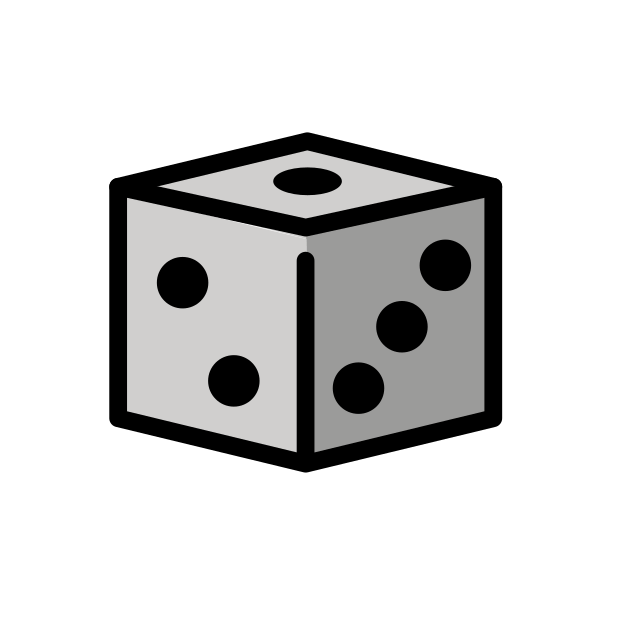
Emoji: 🎲
Name: game die
Unicode: 0x1f3b2